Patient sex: M
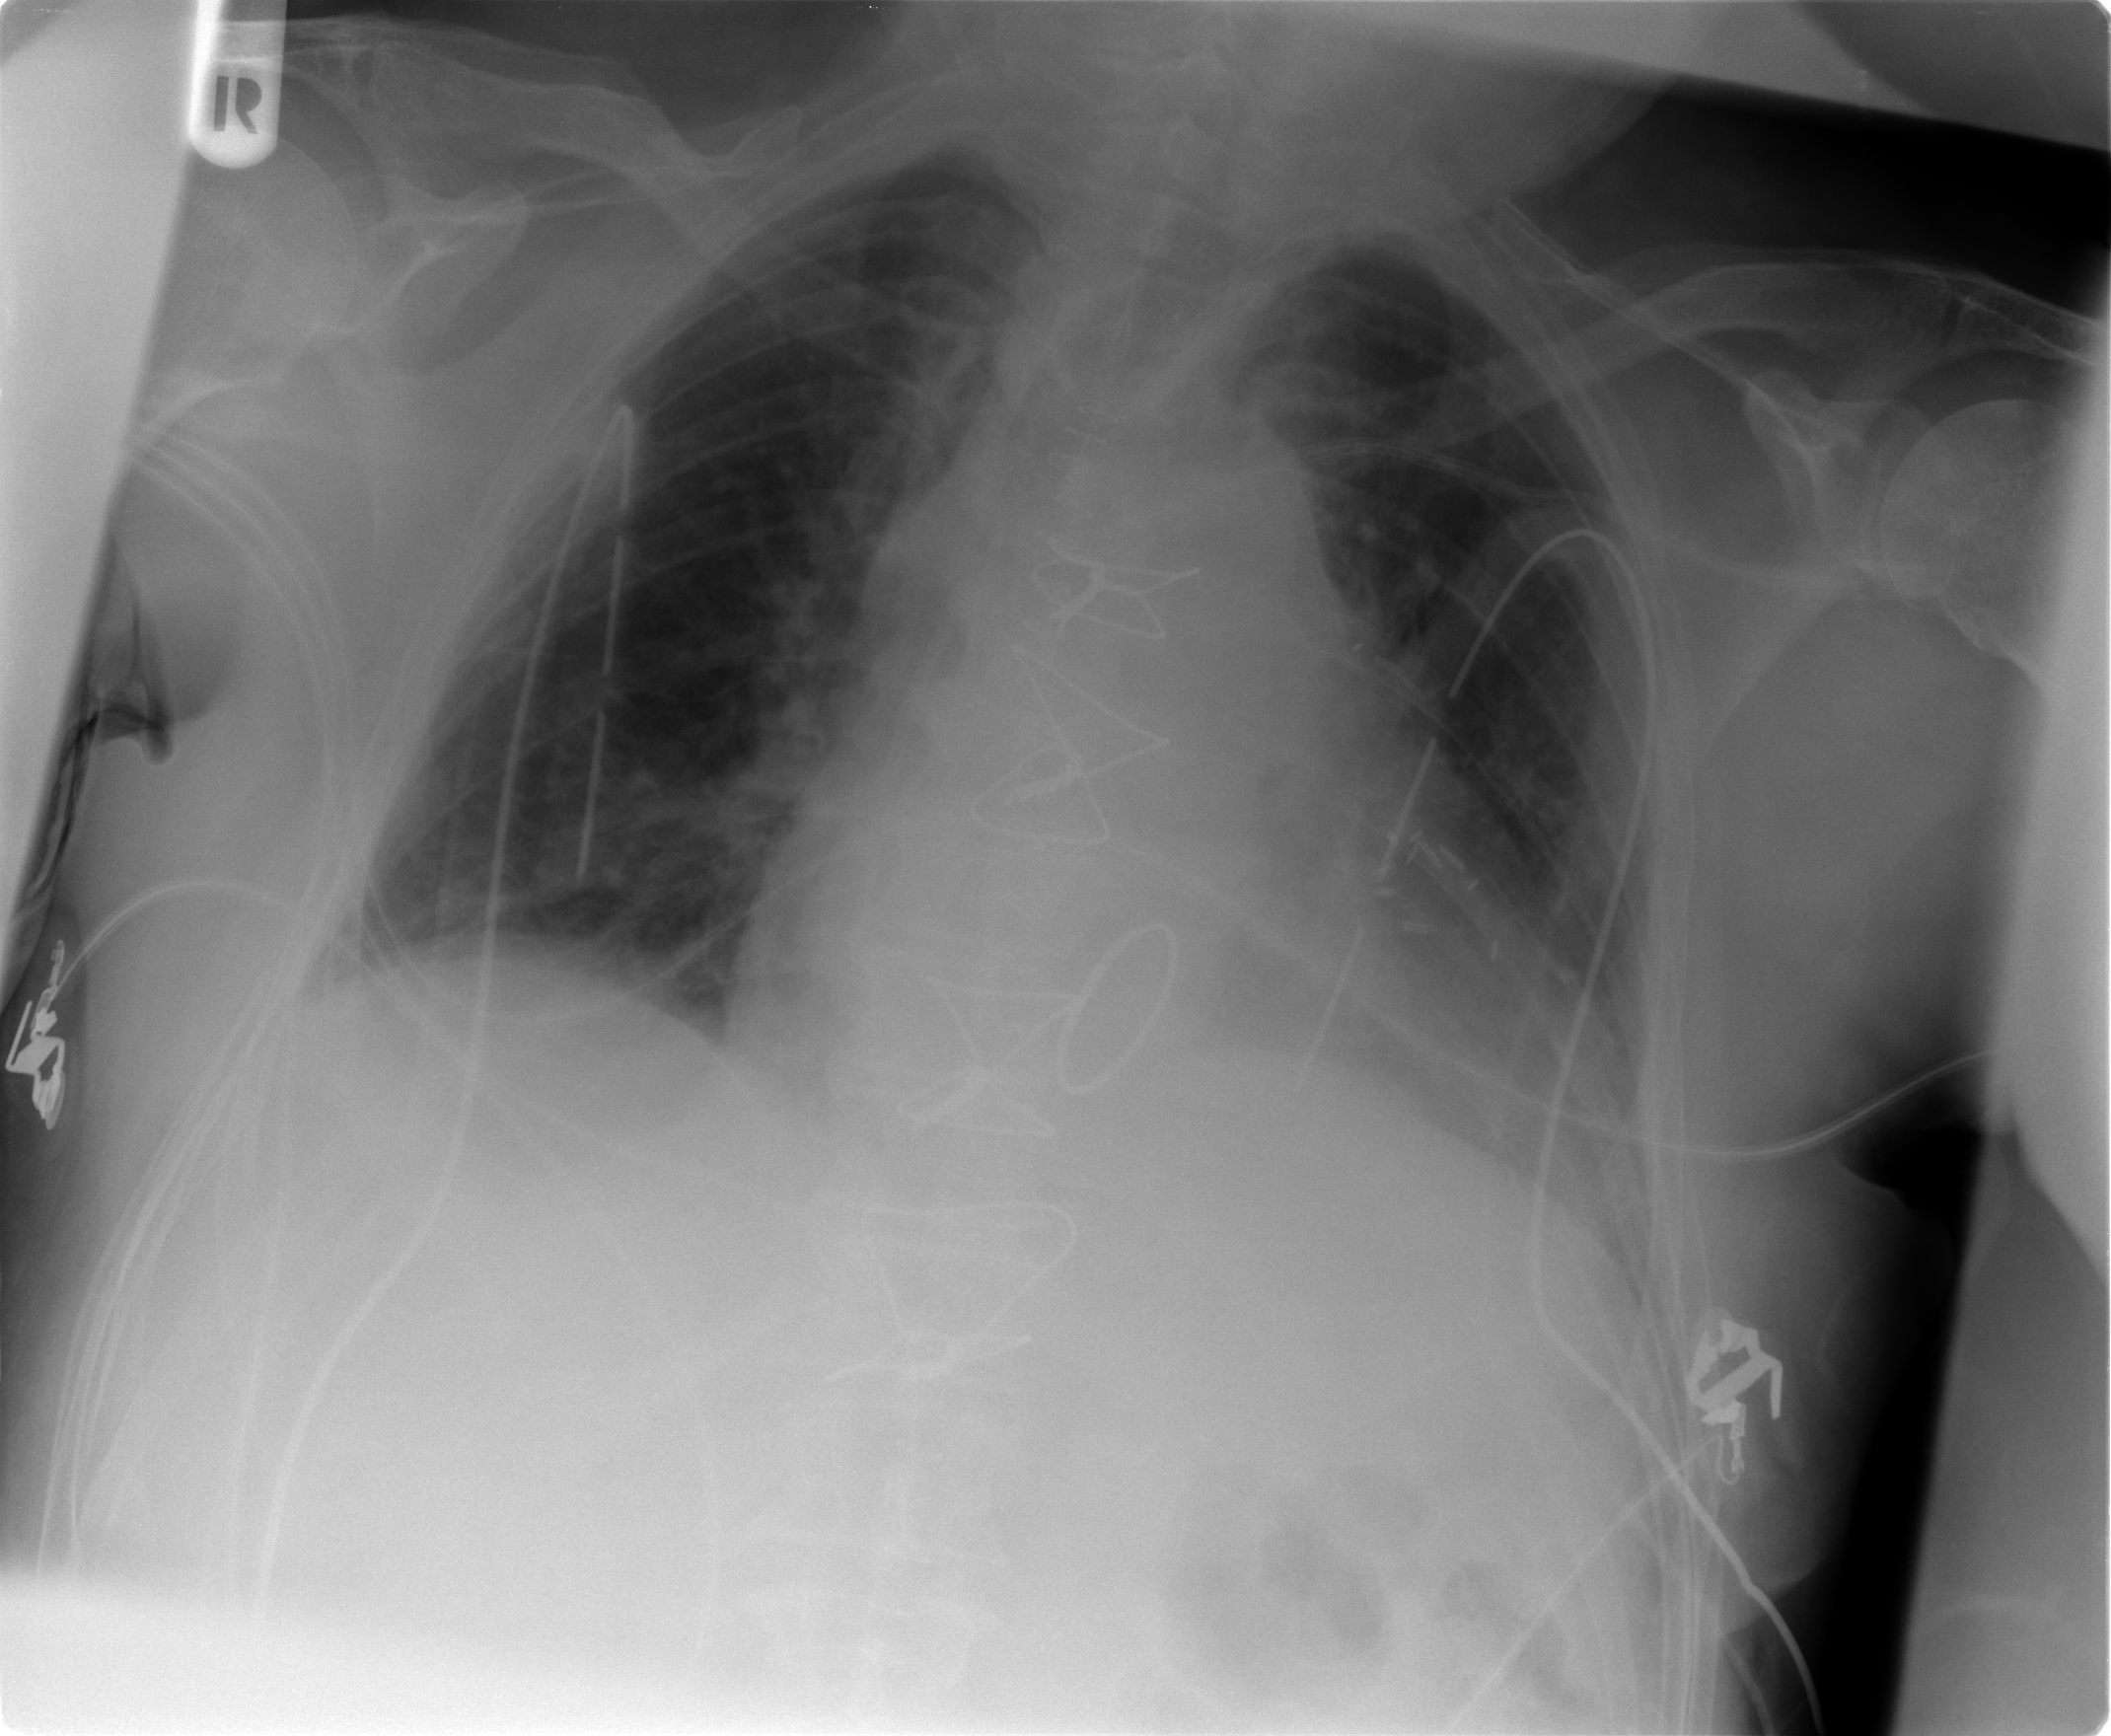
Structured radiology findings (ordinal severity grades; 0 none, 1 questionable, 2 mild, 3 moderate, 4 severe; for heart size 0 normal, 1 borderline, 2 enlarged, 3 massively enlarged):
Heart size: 2
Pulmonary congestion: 1
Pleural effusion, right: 0
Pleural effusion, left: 1
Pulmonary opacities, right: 0
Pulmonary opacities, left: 0
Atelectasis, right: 2
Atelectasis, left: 1